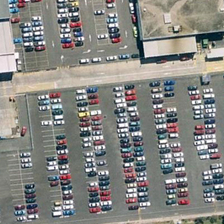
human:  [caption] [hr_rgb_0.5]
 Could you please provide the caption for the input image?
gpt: many cars are parked in a parking lot near two buildings .

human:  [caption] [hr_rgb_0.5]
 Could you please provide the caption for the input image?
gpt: many cars are parked in a parking lot near two buildings .

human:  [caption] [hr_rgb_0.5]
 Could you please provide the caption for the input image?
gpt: many cars are parked in a parking lot near two buildings .

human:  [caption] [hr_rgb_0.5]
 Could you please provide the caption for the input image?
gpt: many cars are parked in a parking lot near two buildings .

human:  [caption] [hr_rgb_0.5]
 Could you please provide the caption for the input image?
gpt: many cars are parked in a parking lot near two buildings .